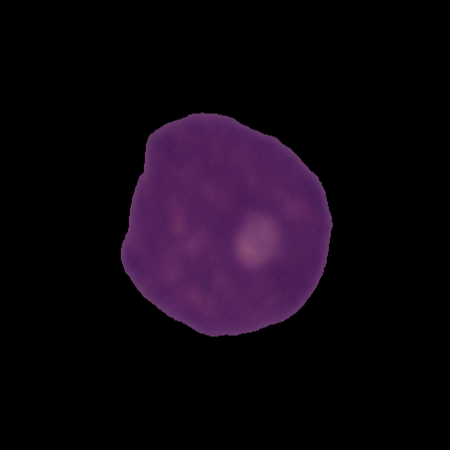
Label: cancer